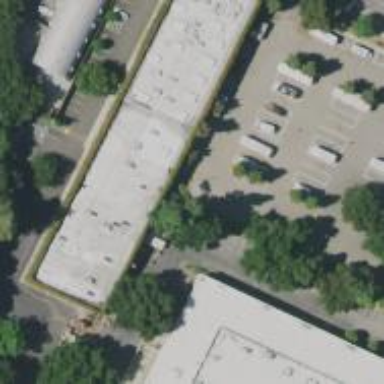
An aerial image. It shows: Office building.